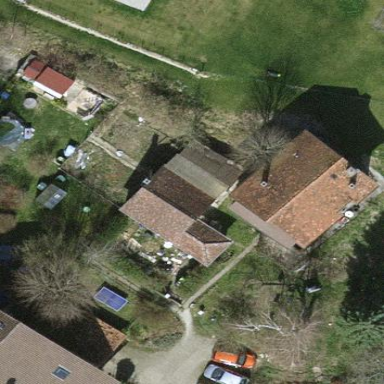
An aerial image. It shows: Simple and straightforward house.